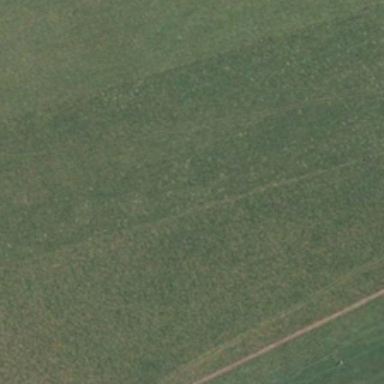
It is a piece of green meadow .